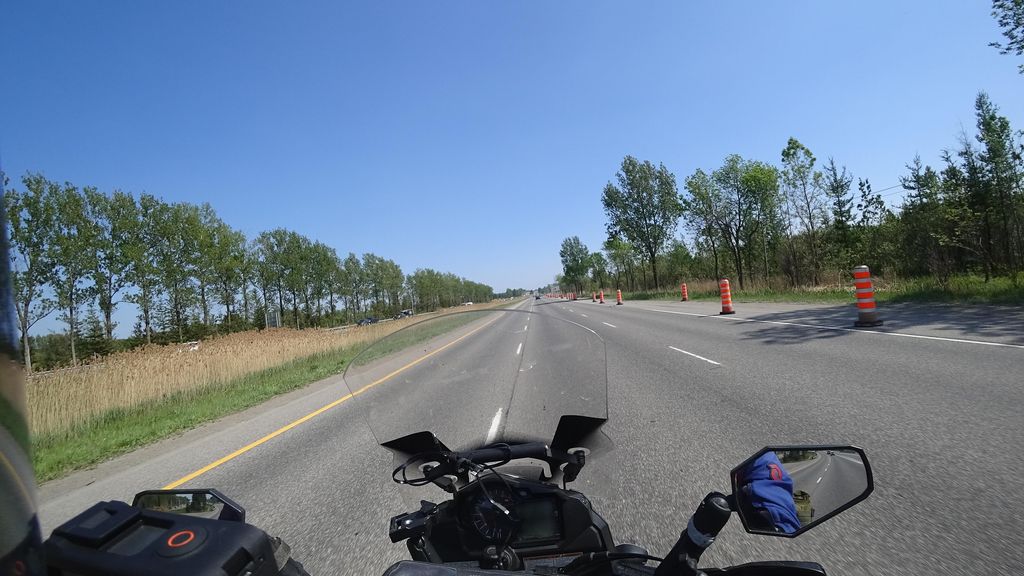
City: quebec_city